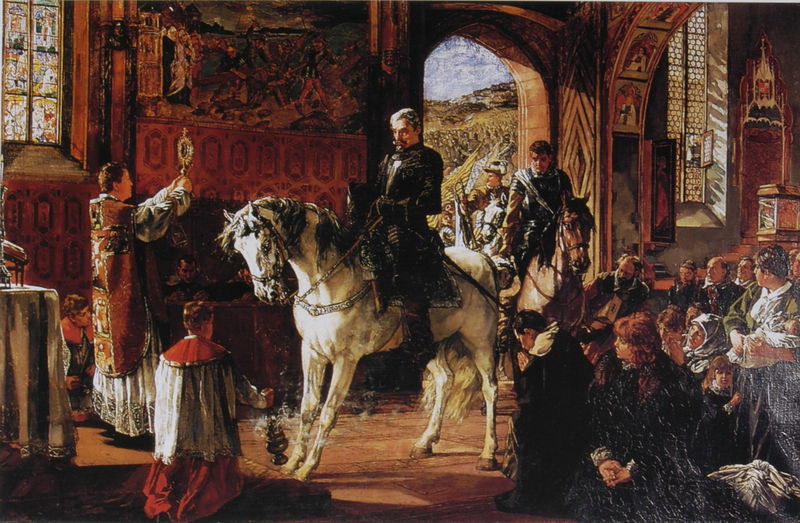
Titel: Tilly reitet während der Schlacht bei Wimpfen in die Dominikanerkirche, um für den glücklichen Ausgang der Schlacht den Segen des Himmels zu erbitten
Künstler: Heinrich Wilhelm Trübner
Standort: Heidelberg
Institution: Kurpfälzisches Museum der Stadt Heidelberg
Schlagwörter: berg, blau, dunkel, gemälde, himmel, mann, schatten, weiß, wolken, frauen, grün, landschaft, menschen, ocker, braun, bunt, fenster, frankreich, frau, glas, grau, haar, hell, licht, männer, raum, schwarz, szene, tisch, tür, zeichnung, ausblick, rot, tuch, malerei, menge, rock, alt, bart, wand, architektur, arme, blicke, kragen, stein, bildnis, halskrause, hände, innenraum, tischtuch, öl, kirche, gold, mantel, realismus, gewänder, kind, personen, spitzen, publikum, gotik, ohren, scheitel, pferd, pferde, reiter, hufe, mähne, reiten, ritt, sattel, schärpe, zaumzeug, apfel, bogen, zuschauer, berge, zug, dorf, dielen, ölgemälde, bischof, gefolge, historienbild, kaiser, könig, papst, soldaten, wandmalerei, tor, bögen, eingang, berlin, durchblick, kirch, kreuz, dom, strahlen, weinen, überfall, knien, schweden, leinwand, herrscher, beten, gebet, zeremonie, ritter, armee, fürst, heer, rüstung, schimmel, altar, portal, prediger, fuchs, pfarrer, glasfenster, kanzel, kircheninneres, lanschaft, christlich, kniend, andacht, begegnung, betende, chorhemd, chorrock, dorfkirche, erhoben, fensterbank, fresken, gemeinde, general, gesellscahft, gottesdienst, herzog, historienmalerei, hostie, hostir, kirchentüre, klerus, knieen, knieende, kopftücher, krönung, majestät, messdiener, messe, messgewand, ministrant, ministranten, monstranz, ordonanz, pastor, pfaffe, pferderennen, priester, religiös, romanik, segen, segnen, segnung, siena, tilly, umritt, weihrauch, weihrauchfass, kreuzzug, tiara, übergabe, monarchie, masswerk, weihe, reichsapfel, weihung, schimel, kasel, eherrscher, papsr, priester#